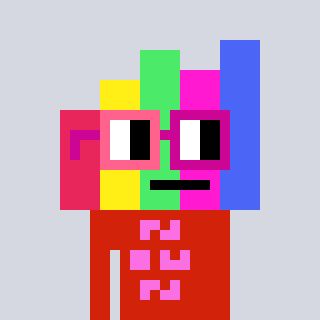
a pixel art character with square pink and red glasses, a bar chart-shaped head and a red-colored body on a cool background